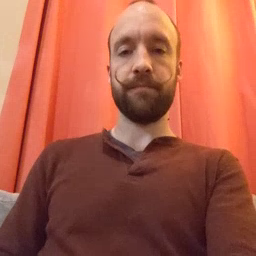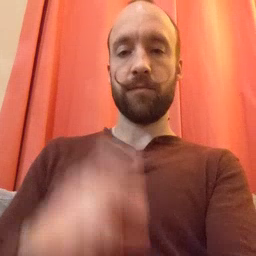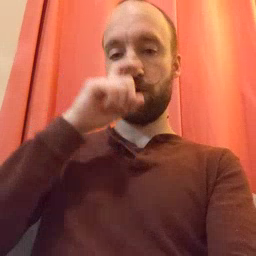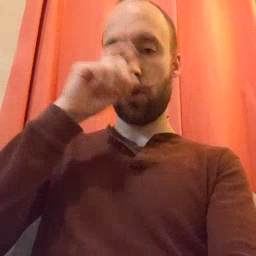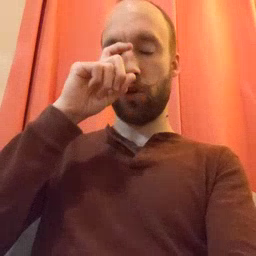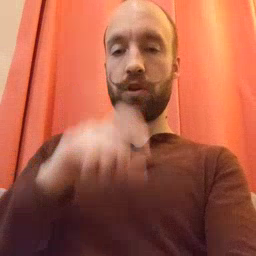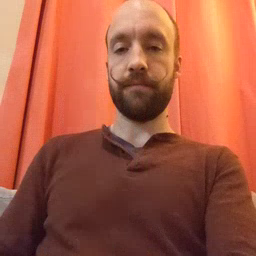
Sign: doll